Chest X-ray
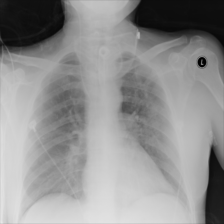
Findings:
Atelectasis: negative
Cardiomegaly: negative
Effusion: negative
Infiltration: positive
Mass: negative
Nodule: negative
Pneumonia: negative
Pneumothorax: negative
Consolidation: negative
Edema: negative
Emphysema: negative
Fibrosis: negative
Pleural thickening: negative
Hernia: negative